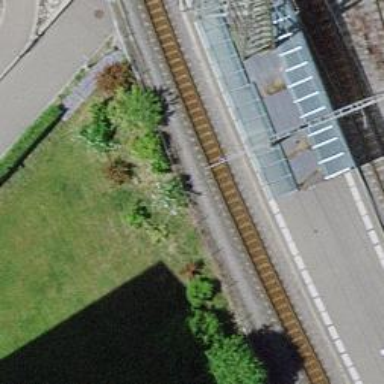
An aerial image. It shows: Light rail stop with public transport stop position along the railway.